Question: I have a very simple <URL> for an archive page at a website:
'''
<?php get_header(); ?>
<?php if(have_posts()): ?>
<div id="thumbs-container">
<?php while(have_posts()): the_post(); if(has_post_thumbnail()): ?>
<div <?php post_class('thumb'); ?>>
<a href="<?php the_permalink(); ?>">
<?php the_post_thumbnail('full',array('alt'=>get_the_title(),'title'=>null)); ?>
<div class="thumb-desc">
<h2><?php the_title(); ?></h2>
<p><?php echo get_post_meta($post->ID,'Description',true); ?></p>
</div>
</a>
</div>
<?php endif; endwhile; ?>
</div>
<?php else: get_template_part('no-results'); endif; ?> // <--problem here?
<?php get_footer(); ?>
'''
And here is the 'no-results' template :
'''
<h2>Nothing here yet.</h2>
<p>Please <a href="<?php bloginfo('url'); ?>/">return to the home page</a>.</p>
'''
Since the archive is currently empty, the contents of 'no-results.php' are shown, as expected. A glance at the page source shows nothing (not even white space) between the '<h2>' and its containing '<div>', however the '<h2>' is pushed down one line on the page and the Developer Console shows me an empty text node above it:

Sloppy whitespace is one thing; whitespace that actually affects my layout is another. Is there something I'm missing which might be causing this?
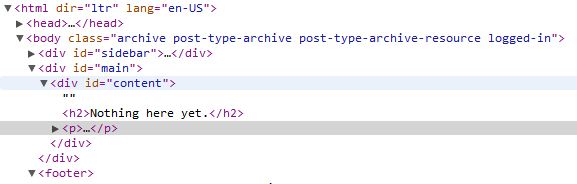
Answer: Did you by any chance use Notepad to create your 'no-results' template?
I would guess that your template starts with a <URL>. Notepad inserts it by default when you save a file with the UTF-8 encoding. Some other text editors also do that, but usually have an option to turn it off.
Use an editor that doesn't insert a BOM, or, considering your template doesn't contain any non-ASCII characters anyway, simply save it as ASCII/ANSI.